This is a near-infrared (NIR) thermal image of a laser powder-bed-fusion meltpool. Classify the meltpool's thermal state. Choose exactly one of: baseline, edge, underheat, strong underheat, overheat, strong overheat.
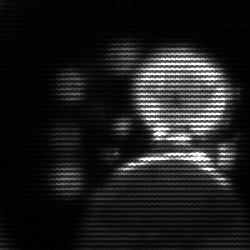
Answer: baseline